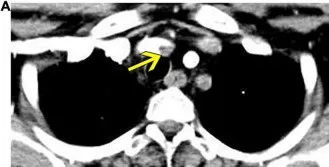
Enhanced thoracic computed tomography reveals fresh thrombus formation in the brachiocephalic trunk, which regressed after interferon-alpha treatment. (A) Fresh thrombus in the brachiocephalic trunk (yellow arrow).
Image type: radiology (ct)